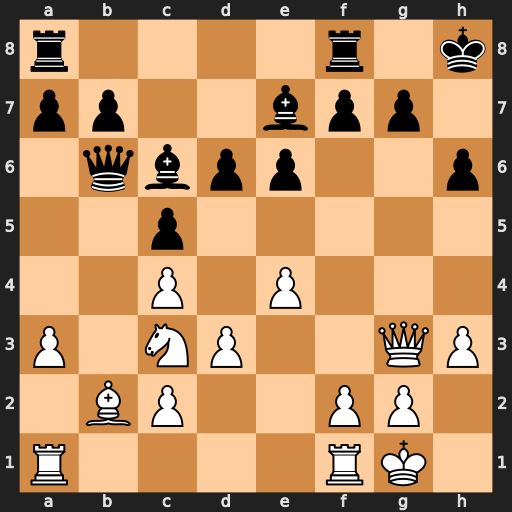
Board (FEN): r4r1k/pp2bpp1/1qbpp2p/2p5/2P1P3/P1NP2QP/1BP2PP1/R4RK1
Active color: w
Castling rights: -
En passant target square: -
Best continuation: Na4 Qxb2 Nxb2